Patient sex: F
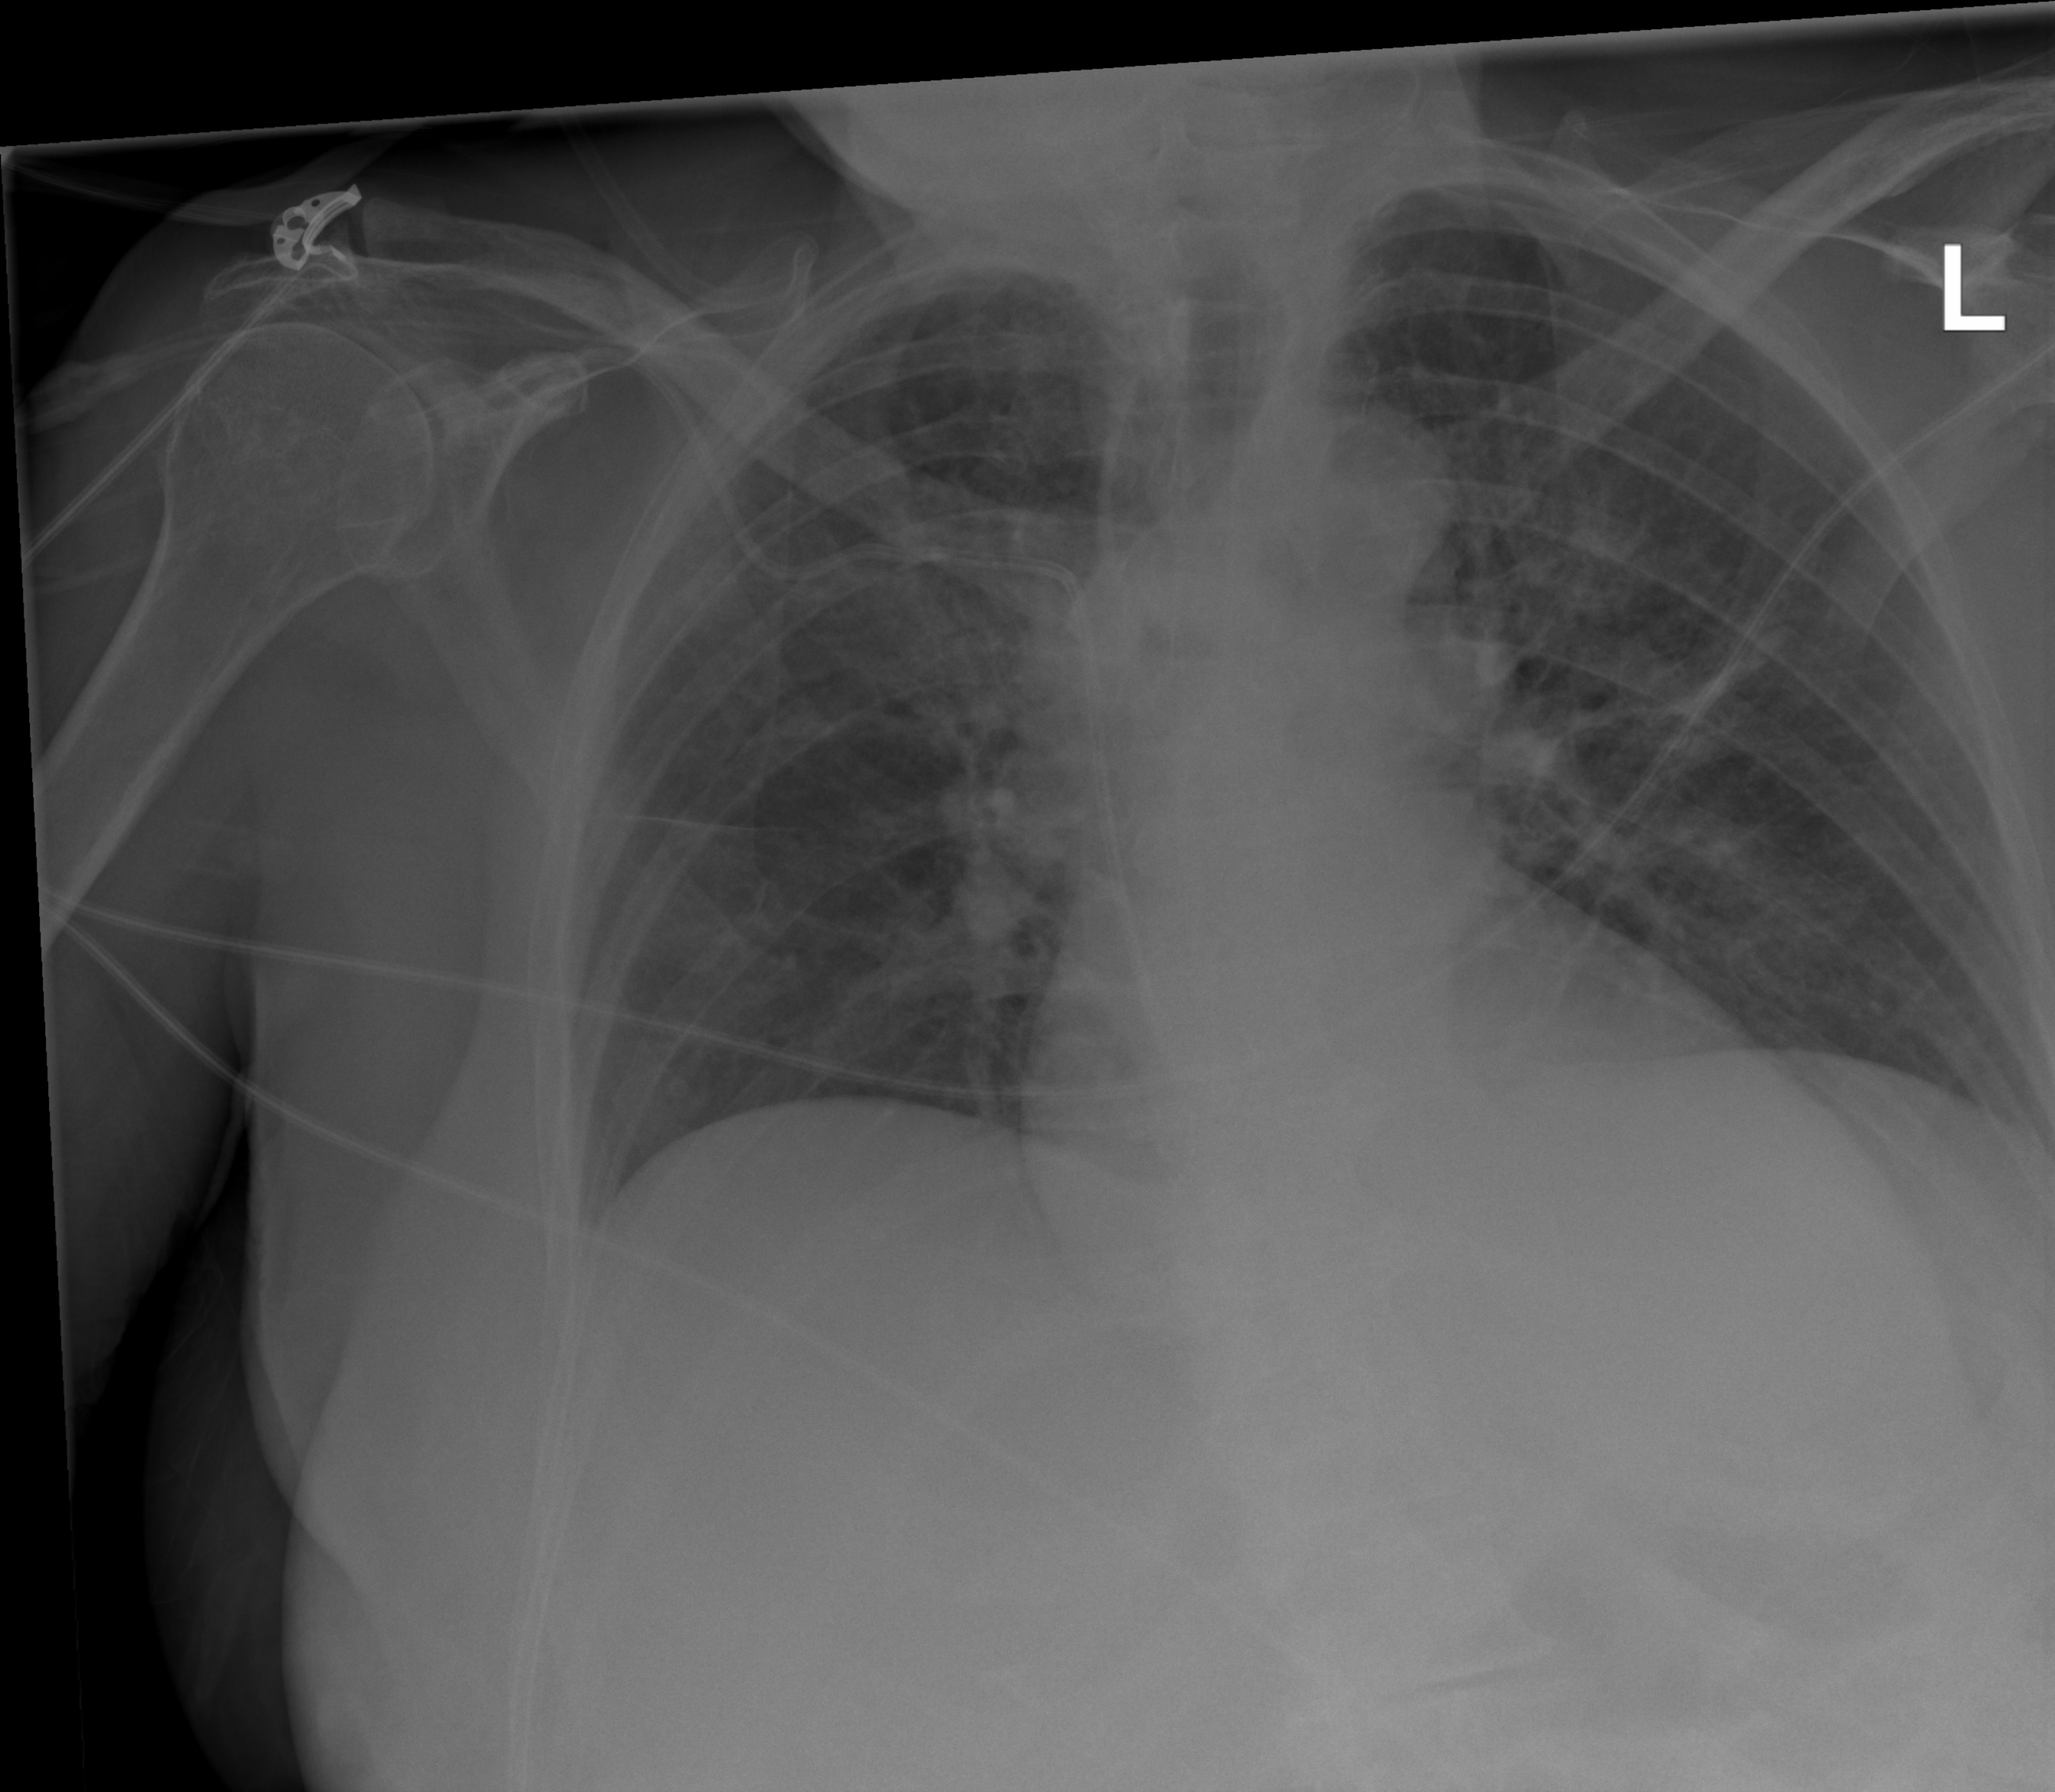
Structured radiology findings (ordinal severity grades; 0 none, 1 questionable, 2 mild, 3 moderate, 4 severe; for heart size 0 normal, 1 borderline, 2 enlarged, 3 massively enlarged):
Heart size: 0
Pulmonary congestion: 0
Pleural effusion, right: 0
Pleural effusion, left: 0
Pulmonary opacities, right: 0
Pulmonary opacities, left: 0
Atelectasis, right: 2
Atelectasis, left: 0